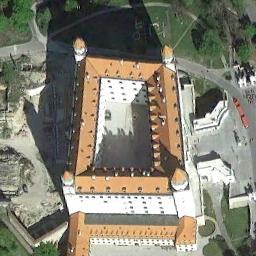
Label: palace